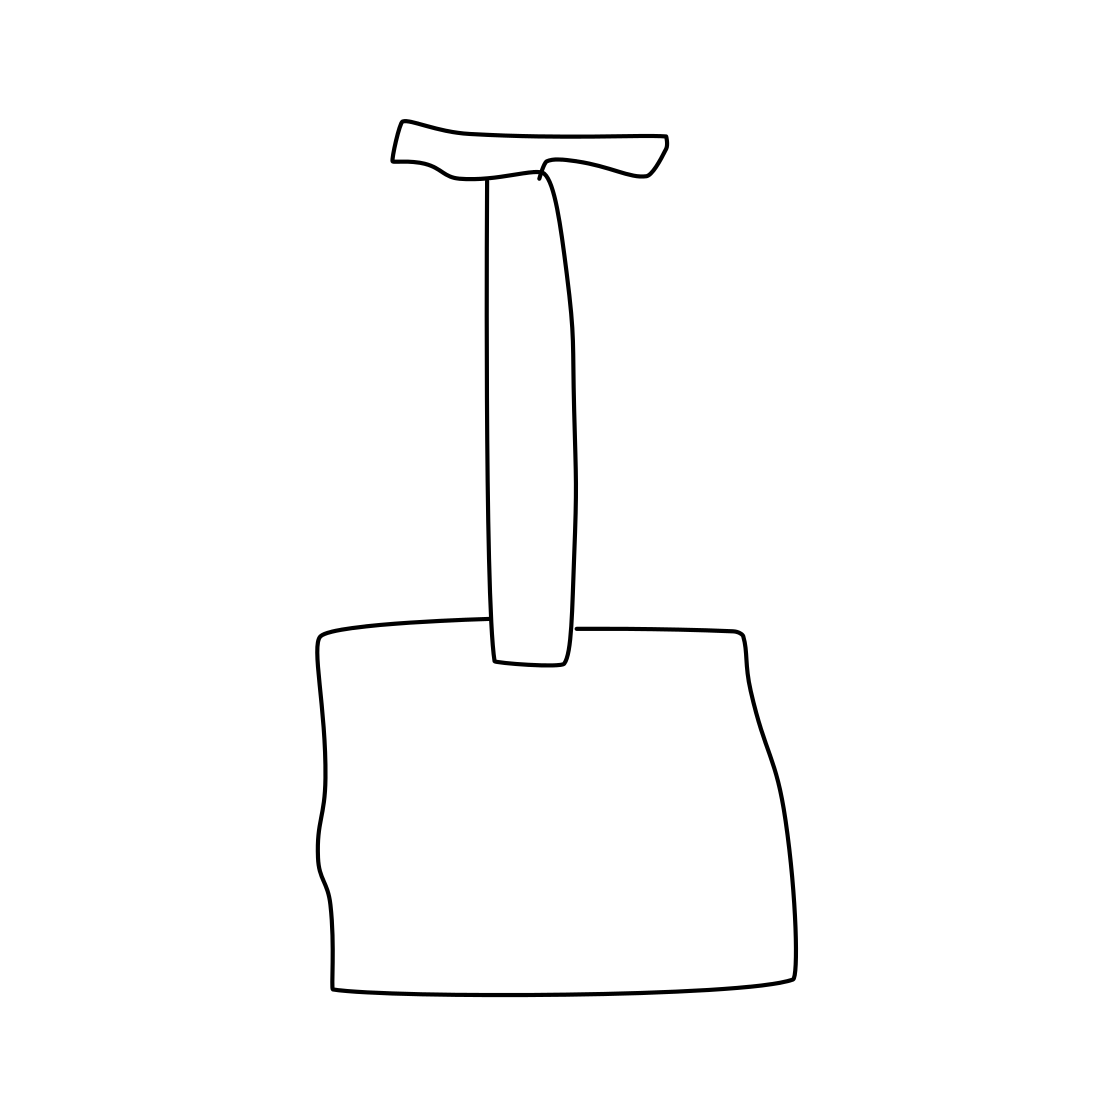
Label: shovel